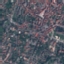
Land use / land cover class: Residential